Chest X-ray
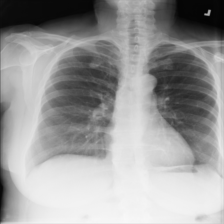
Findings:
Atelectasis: negative
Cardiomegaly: negative
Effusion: negative
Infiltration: negative
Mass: negative
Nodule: negative
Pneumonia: negative
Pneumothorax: negative
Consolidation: negative
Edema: negative
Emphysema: negative
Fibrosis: negative
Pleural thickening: negative
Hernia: negative